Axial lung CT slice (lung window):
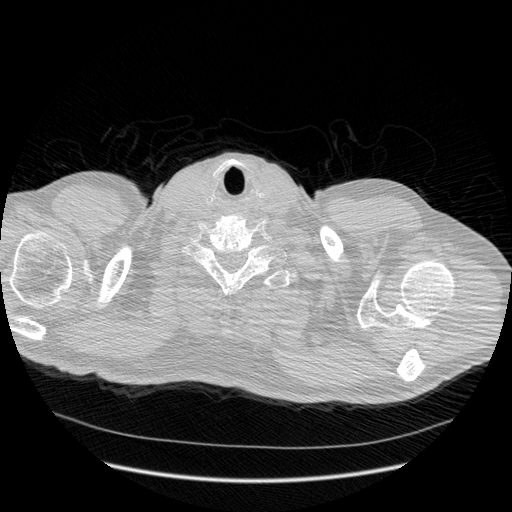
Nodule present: no